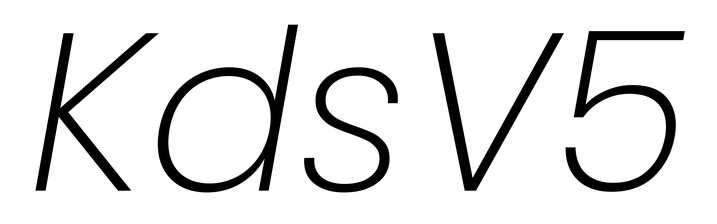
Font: Poppins-ExtraLightItalic